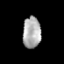
Tissue: prostate
Cell type: Epithelial cells
Senescence score: 0.3333
Nuclear area (px): 552
Mean DAPI intensity: 173.299